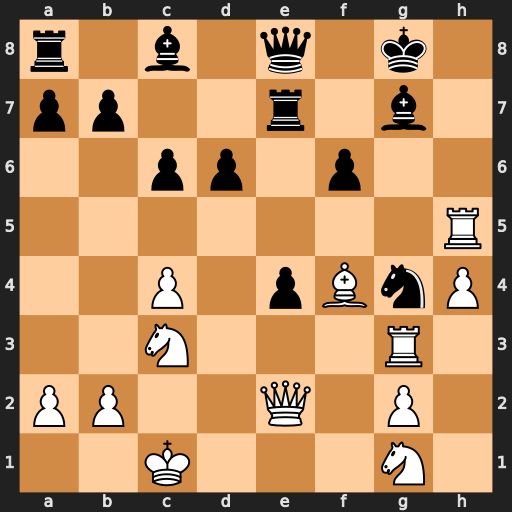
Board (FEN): r1b1q1k1/pp2r1b1/2pp1p2/7R/2P1pBnP/2N3R1/PP2Q1P1/2K3N1
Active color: w
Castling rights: -
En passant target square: -
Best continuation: Rxg4 Bxg4 Qxg4